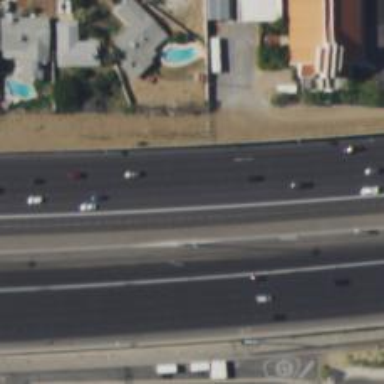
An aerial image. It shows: Asphalt motorway.